高二 · 算术
《九章算术》第三章“衰分”介绍比例分配问题: “衰分”是按比例递减分配的意思,通常称递减的比例(百分

比)为“衰分比”. 如：甲、乙、丙、丁 “哀” 得 $100,60,36,21.6$ 个单位,递减的比例为 $40 \%$, 今共有粮 $m(m>0)$

石,按甲、乙、丙、丁的顺序进行“衰分”,已知丙衰分得 80 石,乙、丁衰分所得的和为 164 石,则 “衰分比”与 $m$ 的

值分别为 ( )
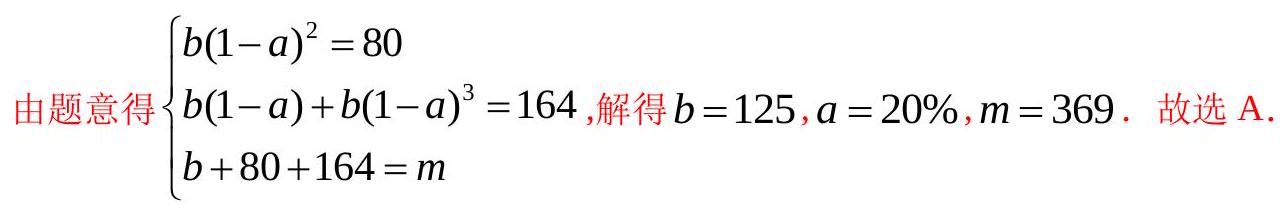
A. $20 \% 369$
B. $80 \% 369$
C. $40 \% 360$
D. $60 \% 365$
答案: A
解析: 设“衰分比”为 $a$,甲衰分得 $b$ 石,

【名师点睛】本题考查等比数列在生产生活中的实际应用,是基础题, 解题时要认真审题, 注意等比数列的性质的合理运用.